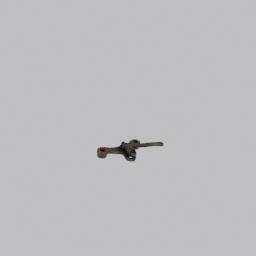
Label: mechanical